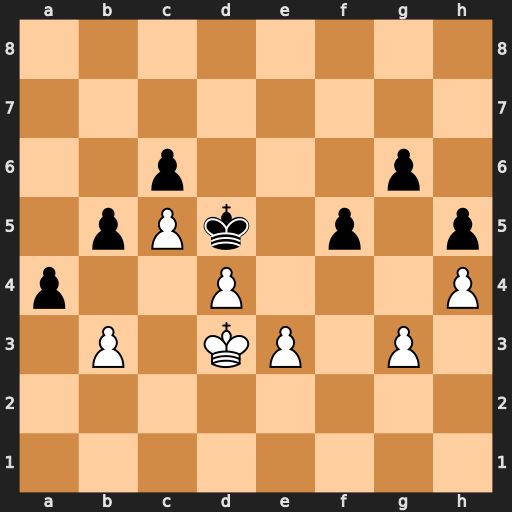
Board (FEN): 8/8/2p3p1/1pPk1p1p/p2P3P/1P1KP1P1/8/8
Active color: w
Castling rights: -
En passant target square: -
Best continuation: bxa4 bxa4 Kc3 a3 Kb3